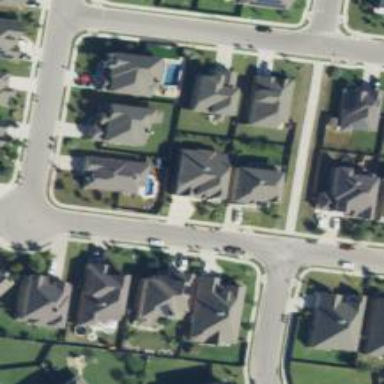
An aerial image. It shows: Driveway.